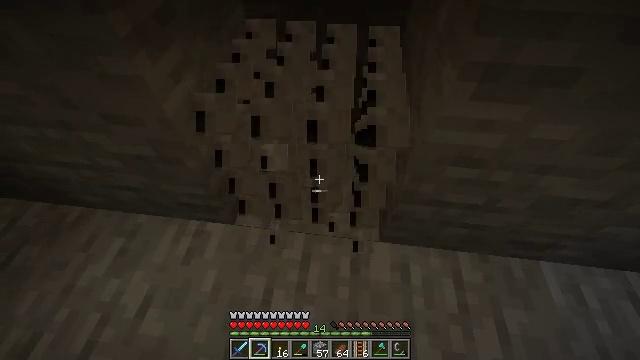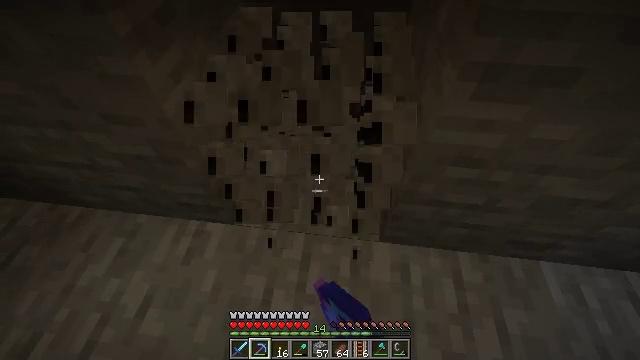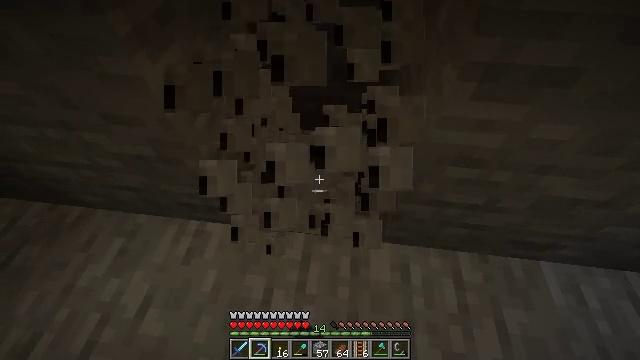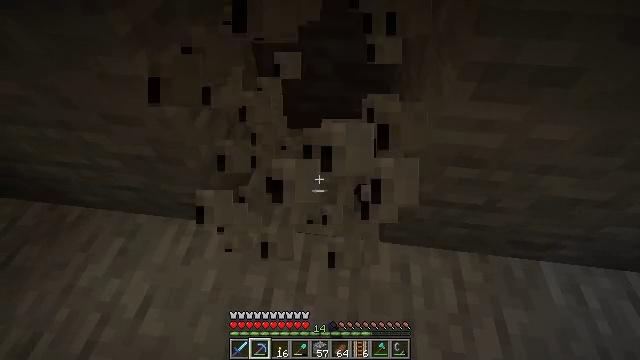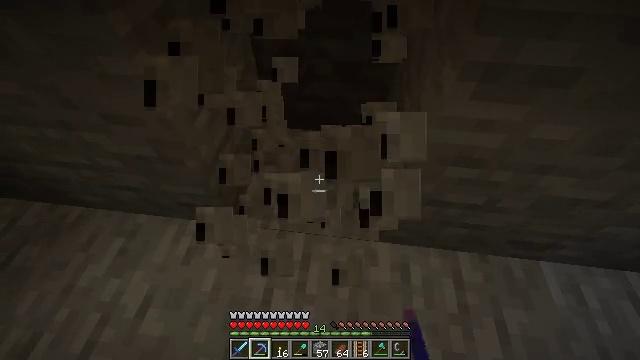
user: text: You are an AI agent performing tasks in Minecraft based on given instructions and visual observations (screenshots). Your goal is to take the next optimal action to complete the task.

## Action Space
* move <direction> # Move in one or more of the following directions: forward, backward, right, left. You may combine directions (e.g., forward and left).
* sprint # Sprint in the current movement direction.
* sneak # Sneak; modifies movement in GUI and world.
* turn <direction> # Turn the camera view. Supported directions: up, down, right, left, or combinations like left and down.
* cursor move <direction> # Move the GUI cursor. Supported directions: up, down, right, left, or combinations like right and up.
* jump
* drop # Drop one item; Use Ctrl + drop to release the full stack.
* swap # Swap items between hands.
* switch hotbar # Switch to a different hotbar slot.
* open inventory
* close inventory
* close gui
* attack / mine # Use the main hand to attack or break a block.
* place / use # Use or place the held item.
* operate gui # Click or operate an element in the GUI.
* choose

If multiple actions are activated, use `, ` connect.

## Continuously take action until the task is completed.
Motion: motion action
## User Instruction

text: Collect the dispenser for reuse.
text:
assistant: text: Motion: attack / mine
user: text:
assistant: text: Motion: attack / mine
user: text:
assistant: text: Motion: attack / mine
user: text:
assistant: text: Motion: attack / mine
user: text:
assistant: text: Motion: no_op